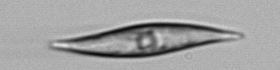
Label: Pleurosigma